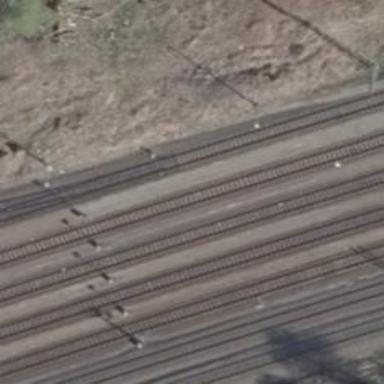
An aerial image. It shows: View of railway yard.